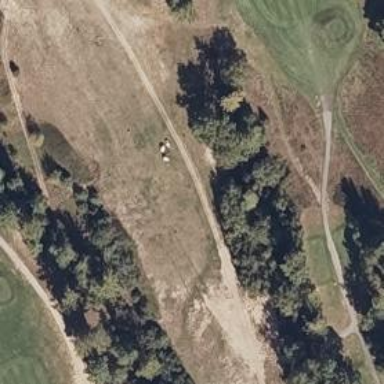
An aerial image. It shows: Grassy area used as driving range for golf.